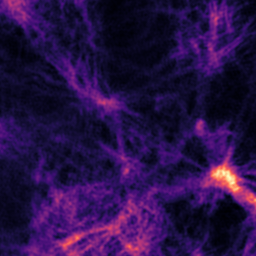
Label: Super-resolution F-actin image